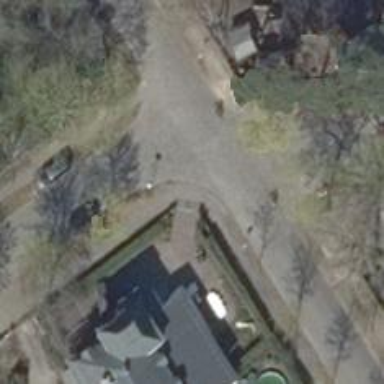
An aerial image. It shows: Residential road with dirt sidewalk on the right side.